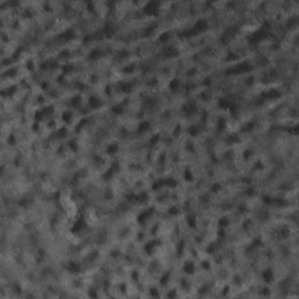
Label: non_frost